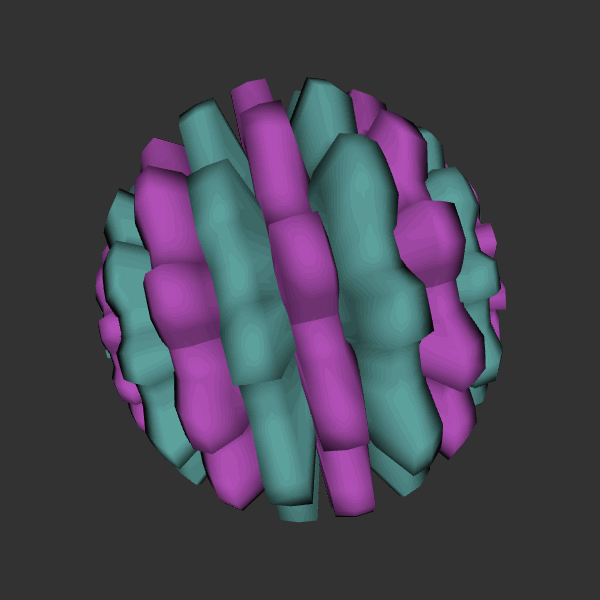
Background: dark